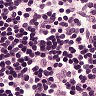
Metastatic tissue present: no